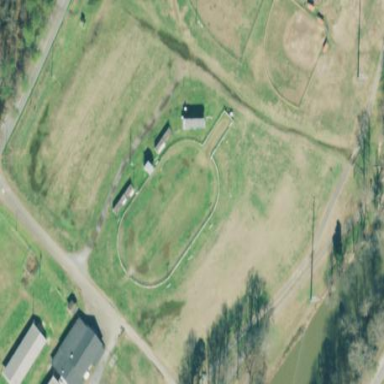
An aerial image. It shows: Equestrian pitch with dirt surface.